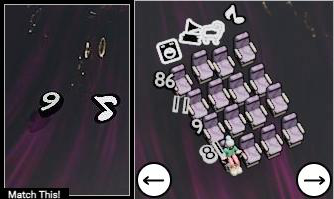
Task: seats
Answer: no